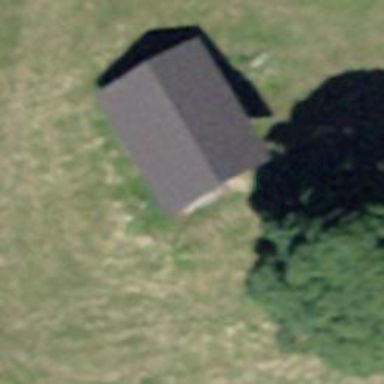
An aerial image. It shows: Barn.